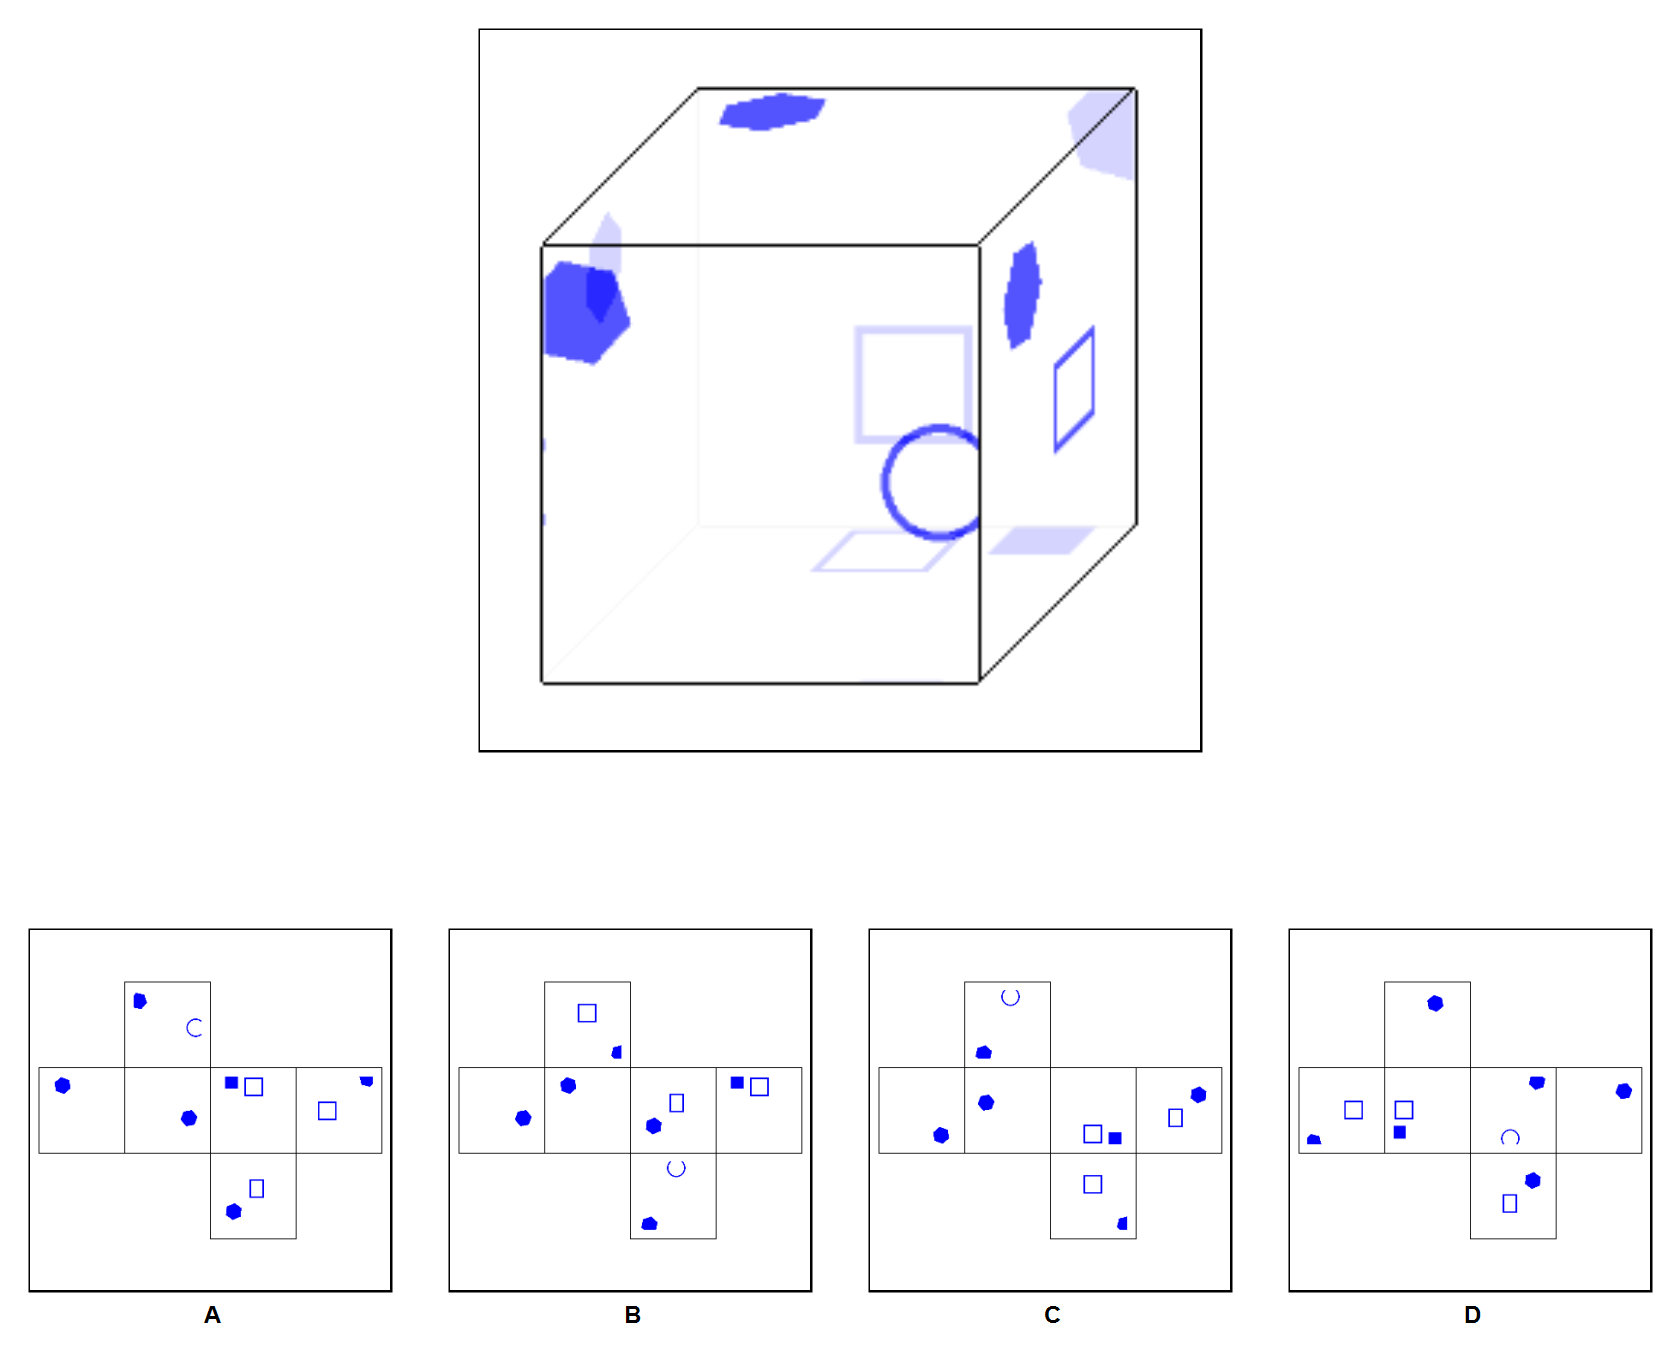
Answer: A